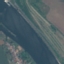
Land use / land cover class: River